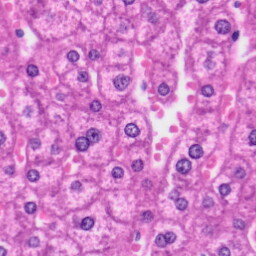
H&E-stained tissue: Liver